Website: lowes
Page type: review-order
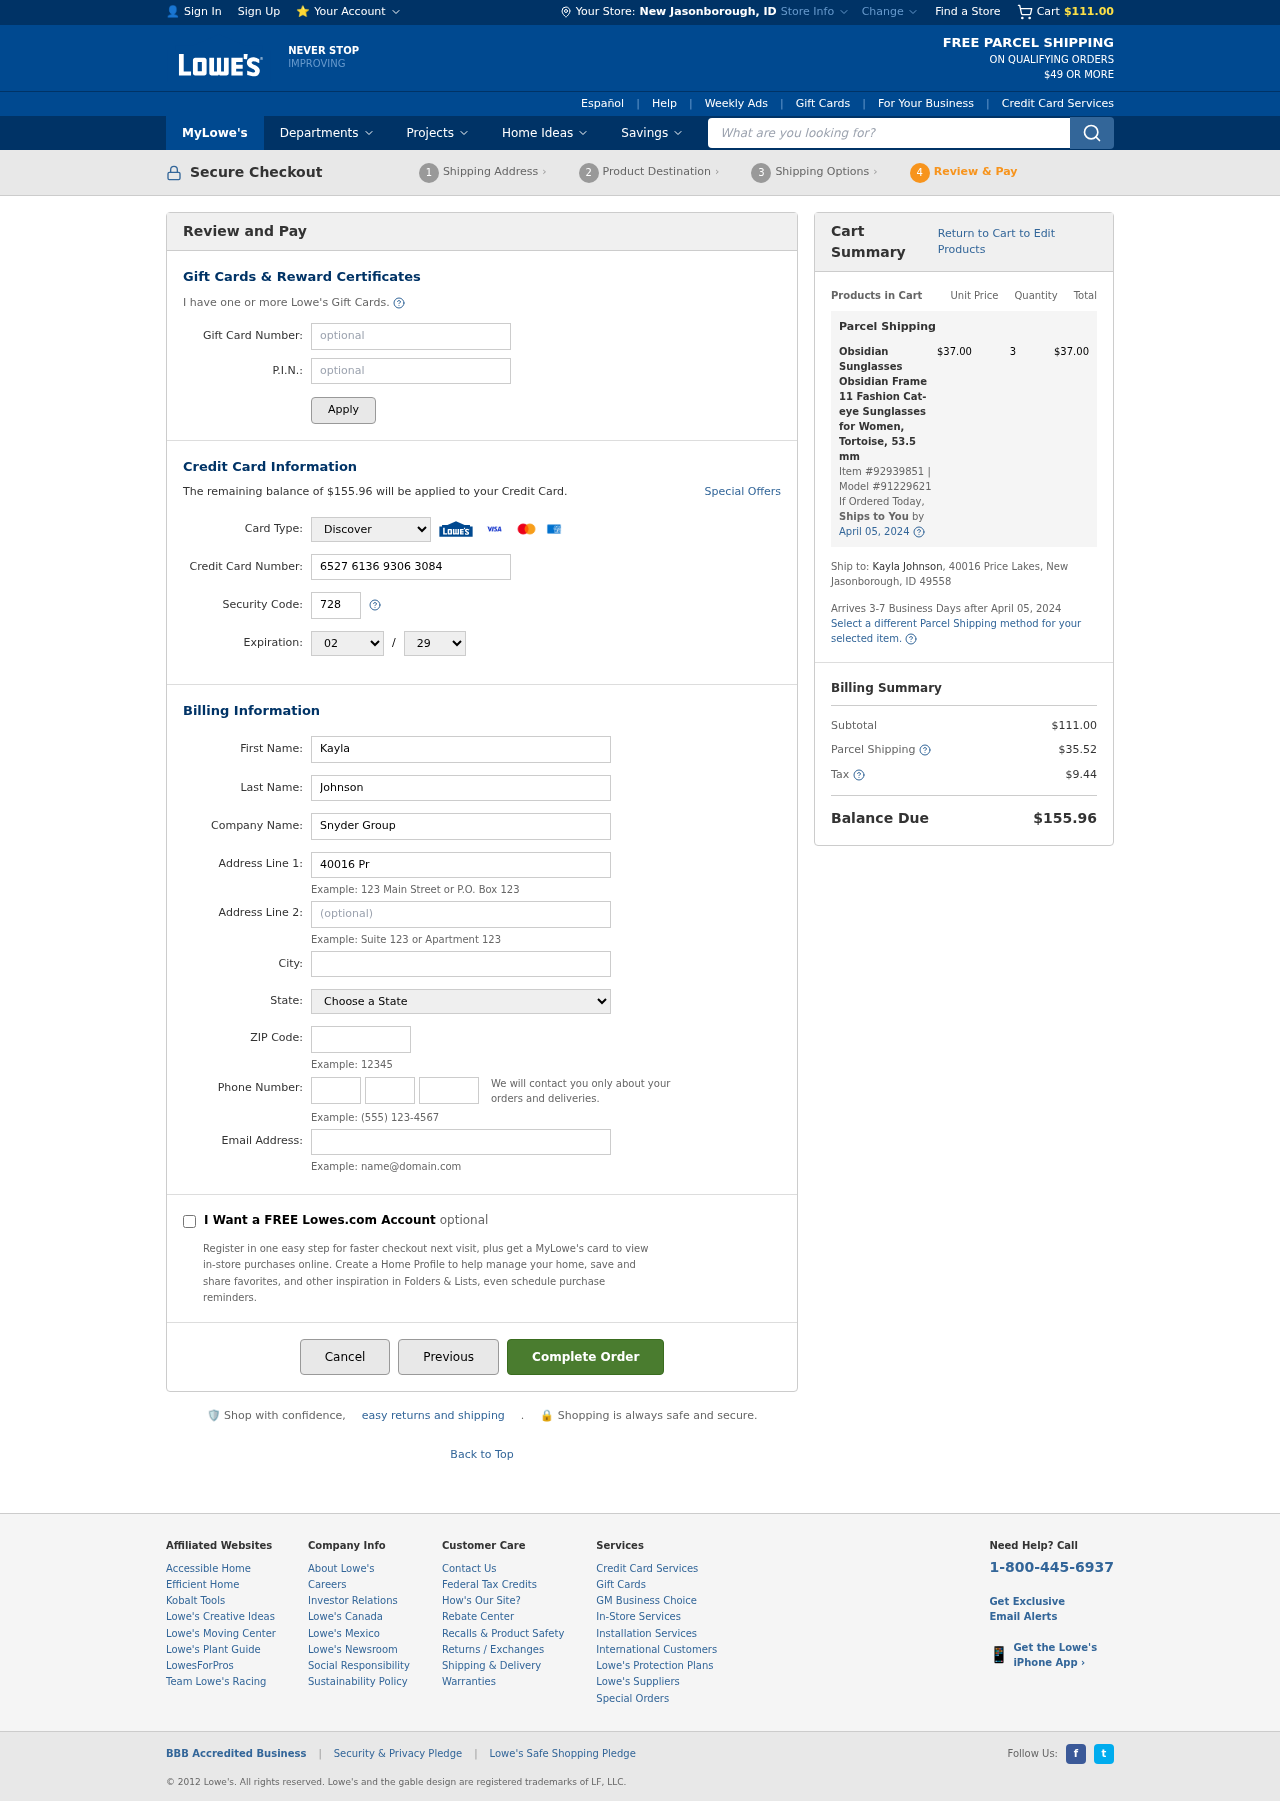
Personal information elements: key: PII_CARD_CVV
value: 728
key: PII_CARD_EXPIRY_MONTH
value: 02
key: PII_CARD_EXPIRY_YEAR
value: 29
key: PII_CARD_NUMBER
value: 6527 6136 9306 3084
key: PII_CARD_TYPE
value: Discover
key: PII_CITY
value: New Jasonborough
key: PII_CITY_STATE
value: New Jasonborough, ID
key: PII_COMPANY
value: Snyder Group
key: PII_EMAIL
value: kaylajohnson@hotmail.com
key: PII_FIRSTNAME
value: Kayla
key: PII_LASTNAME
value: Johnson
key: PII_PHONE_AREA
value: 396
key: PII_PHONE_PREFIX
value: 300
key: PII_PHONE_SUFFIX
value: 7224
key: PII_POSTCODE
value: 49558
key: PII_STATE
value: Idaho
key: PII_STREET
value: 40016 Price Lakes
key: PII_STREET2
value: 40016 Price Lakes
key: PII_STREET2
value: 0548 Wright Drive
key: PII_FULLNAME2
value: Kayla Johnson
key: PII_CITY_STATE_ZIP2
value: New Jasonborough, ID 49558
Product elements: key: PRODUCT1_NAME
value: Obsidian Sunglasses Obsidian Frame 11 Fashion Cat-eye Sunglasses for Women, Tortoise, 53.5 mm
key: PRODUCT1_PRICE
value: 37
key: PRODUCT1_QUANTITY
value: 3
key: PRODUCT1_ITEM_NUMBER
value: Item #92939851
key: PRODUCT1_MODEL_NUMBER
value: Model #91229621
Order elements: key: ORDER_SUBTOTAL
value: $111.00
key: ORDER_BALANCE_DUE
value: $155.96
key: ORDER_SHIPPING_DATE
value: April 05, 2024
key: ORDER_ITEM_TOTAL
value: $37.00
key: ORDER_SHIPPING_DATE2
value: April 05, 2024
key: ORDER_SHIPPING_COST
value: $35.52
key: ORDER_TAX
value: $9.44
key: ORDER_TOTAL
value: $155.96
Search elements: key: HEADER_SEARCH
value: What are you looking for?